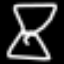
Label: hourglass